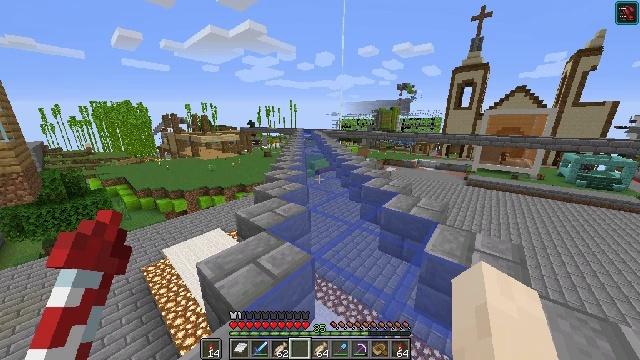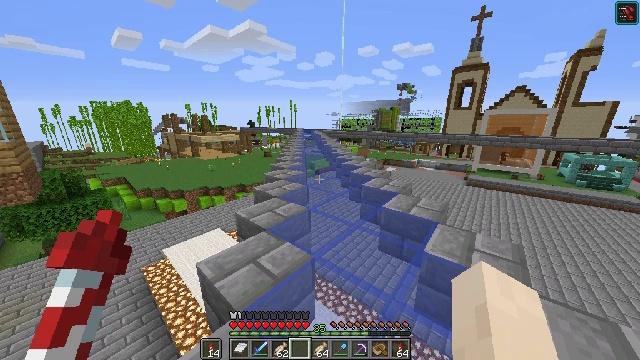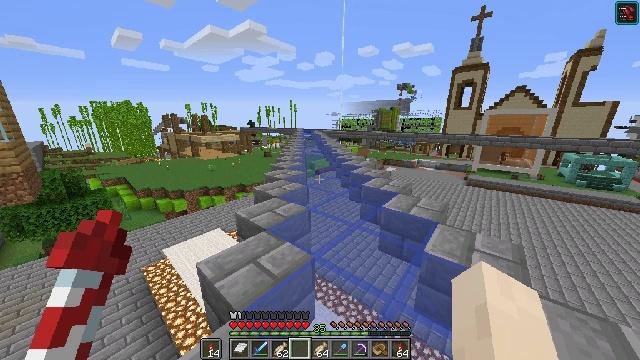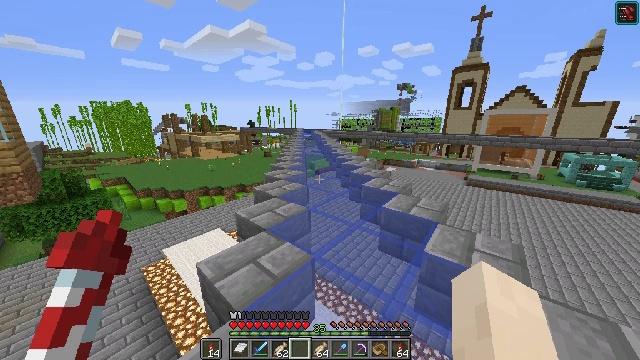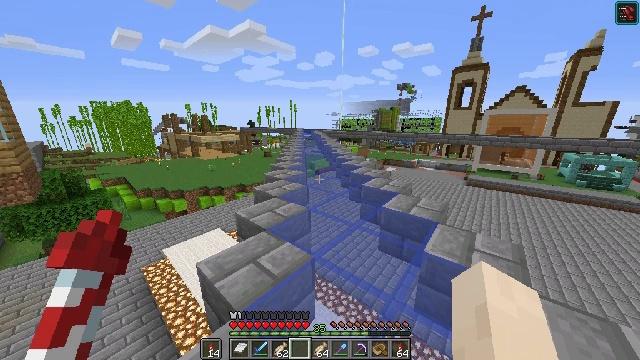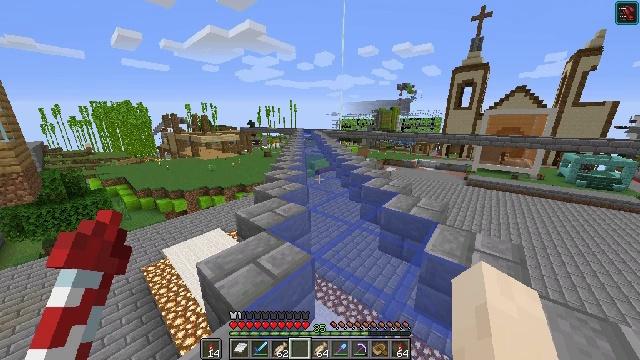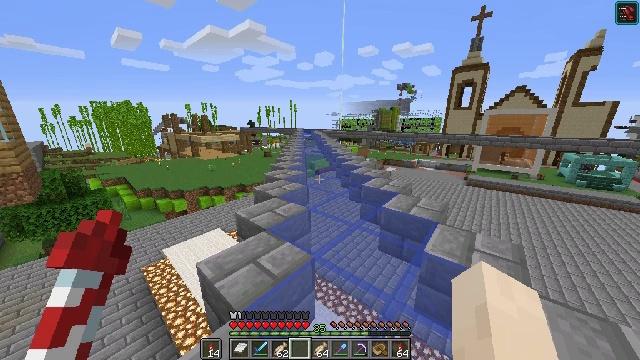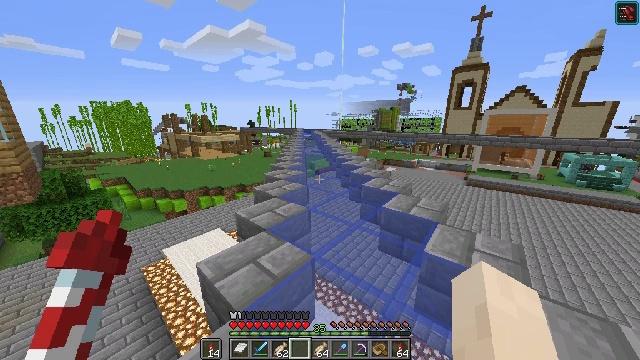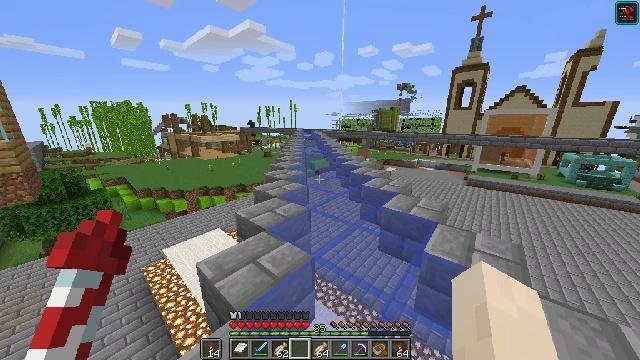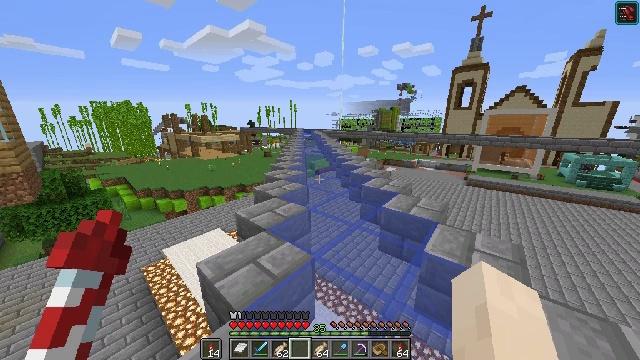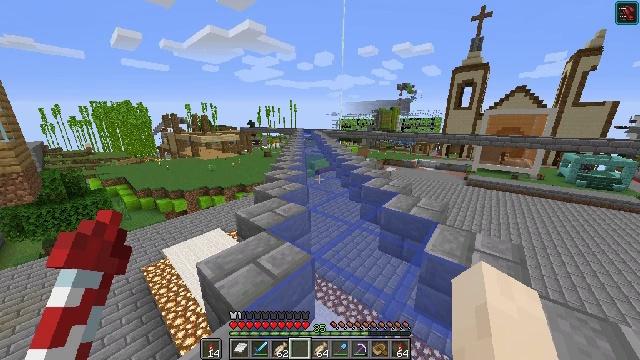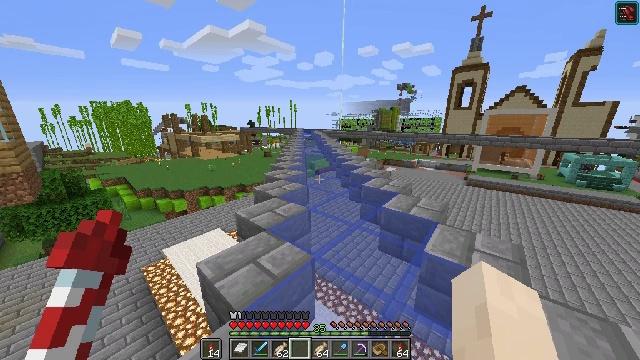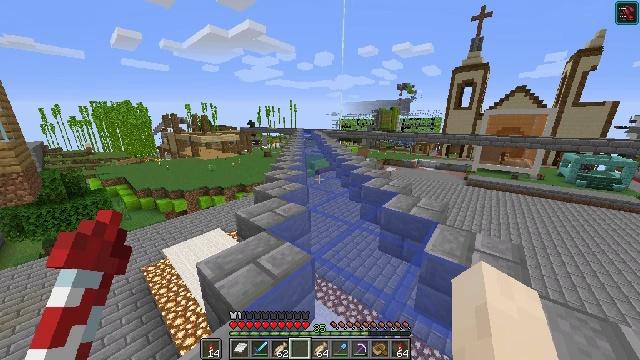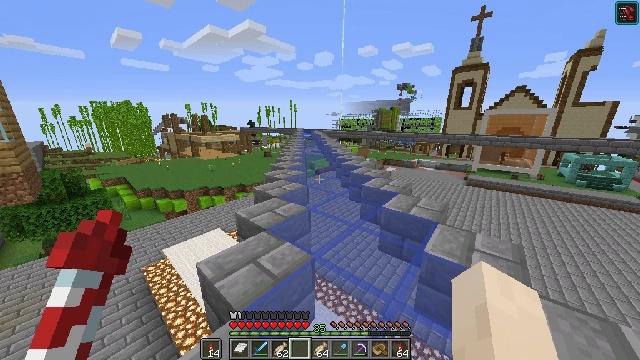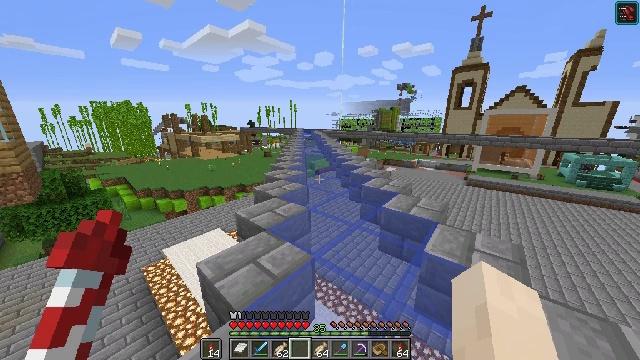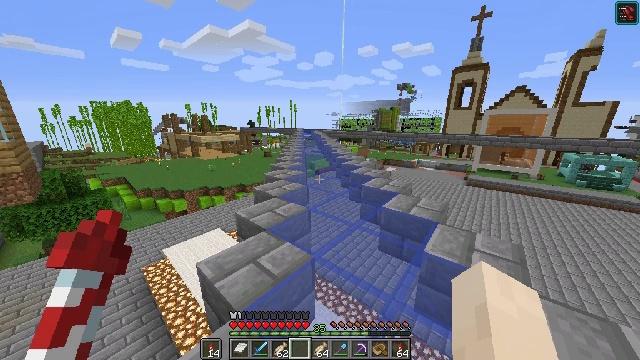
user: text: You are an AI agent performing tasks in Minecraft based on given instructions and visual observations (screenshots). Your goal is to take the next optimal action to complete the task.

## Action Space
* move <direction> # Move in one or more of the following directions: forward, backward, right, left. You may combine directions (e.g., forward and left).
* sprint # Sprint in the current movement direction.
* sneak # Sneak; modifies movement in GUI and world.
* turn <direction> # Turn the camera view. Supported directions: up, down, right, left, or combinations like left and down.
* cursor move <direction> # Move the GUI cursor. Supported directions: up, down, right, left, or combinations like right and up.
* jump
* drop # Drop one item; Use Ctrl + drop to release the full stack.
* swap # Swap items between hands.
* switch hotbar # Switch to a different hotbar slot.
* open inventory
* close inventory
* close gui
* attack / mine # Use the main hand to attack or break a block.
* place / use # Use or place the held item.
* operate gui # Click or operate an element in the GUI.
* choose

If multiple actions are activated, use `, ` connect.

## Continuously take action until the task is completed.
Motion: motion action
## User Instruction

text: Make a map using a crafting table.
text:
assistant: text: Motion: no_op
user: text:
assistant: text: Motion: no_op
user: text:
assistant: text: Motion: no_op
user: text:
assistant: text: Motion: no_op
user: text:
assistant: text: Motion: no_op
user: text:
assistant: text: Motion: no_op
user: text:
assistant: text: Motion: no_op
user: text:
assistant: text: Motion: no_op
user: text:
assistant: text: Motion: no_op
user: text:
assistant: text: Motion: no_op
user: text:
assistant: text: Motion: no_op
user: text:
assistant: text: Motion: no_op
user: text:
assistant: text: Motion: no_op
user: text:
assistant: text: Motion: no_op
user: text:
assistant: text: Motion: no_op
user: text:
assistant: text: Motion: no_op
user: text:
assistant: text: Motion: no_op
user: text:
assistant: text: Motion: no_op
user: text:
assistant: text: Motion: no_op
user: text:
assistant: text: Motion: no_op
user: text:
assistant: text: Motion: no_op
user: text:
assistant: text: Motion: no_op
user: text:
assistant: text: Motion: no_op
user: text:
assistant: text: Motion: no_op
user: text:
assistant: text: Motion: no_op
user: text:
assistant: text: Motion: no_op
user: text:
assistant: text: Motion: no_op
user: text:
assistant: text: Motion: no_op
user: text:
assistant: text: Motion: no_op
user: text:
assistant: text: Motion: no_op